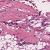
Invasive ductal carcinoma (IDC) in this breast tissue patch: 1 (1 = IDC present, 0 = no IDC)